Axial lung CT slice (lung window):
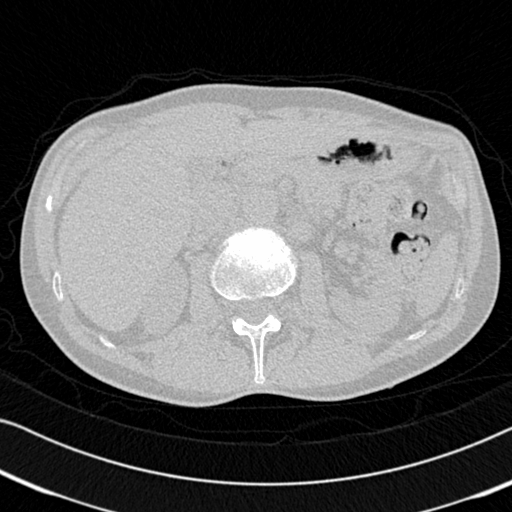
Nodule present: no